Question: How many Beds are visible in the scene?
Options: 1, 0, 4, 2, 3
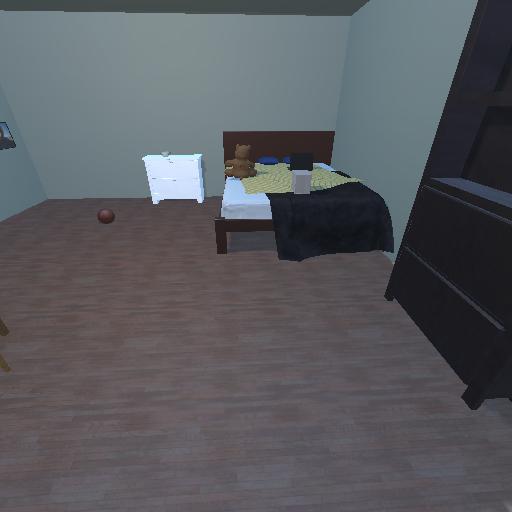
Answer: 1